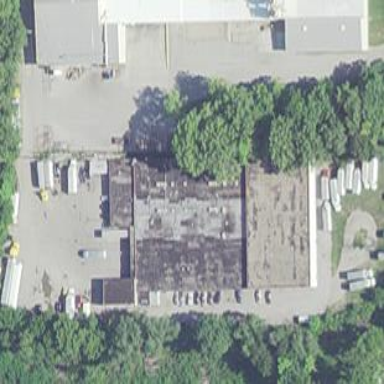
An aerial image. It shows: Building serving as food bank.